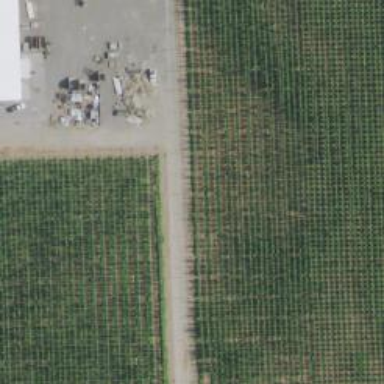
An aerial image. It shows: Orchard.